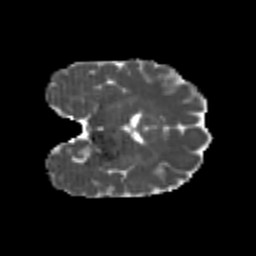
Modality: MD
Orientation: coronal
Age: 24
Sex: female
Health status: healthy
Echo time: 0.074 s